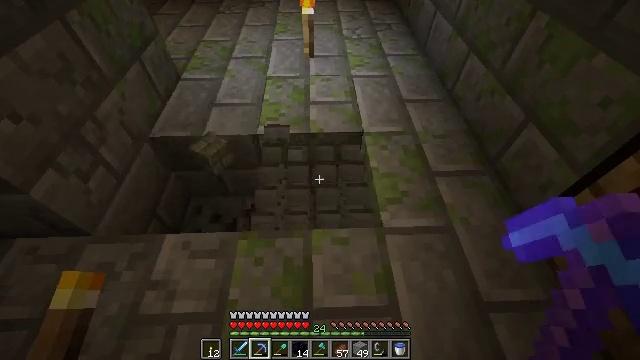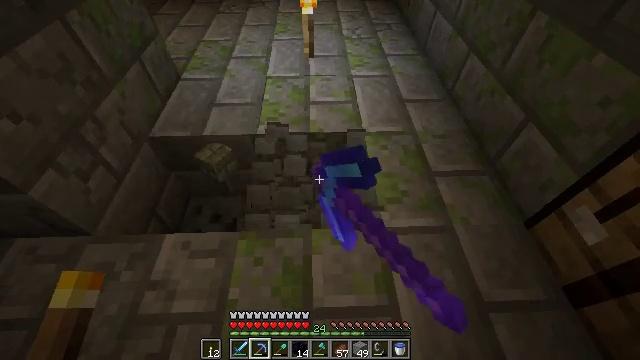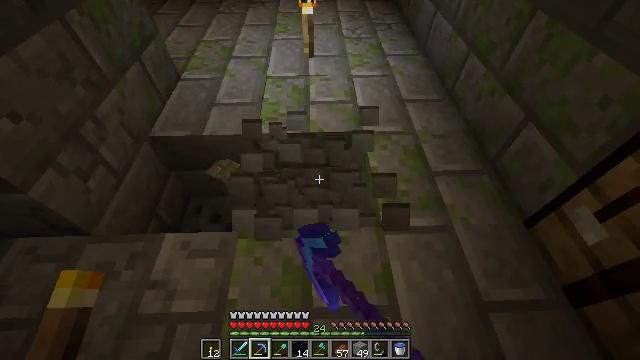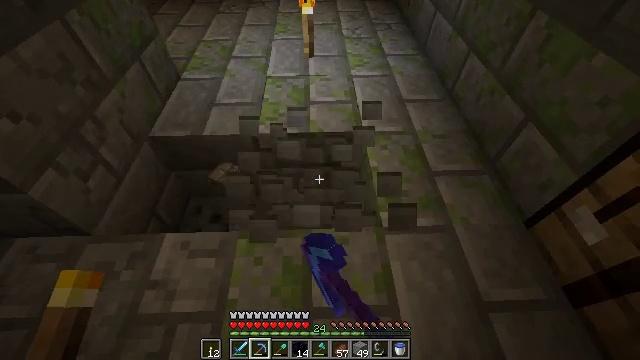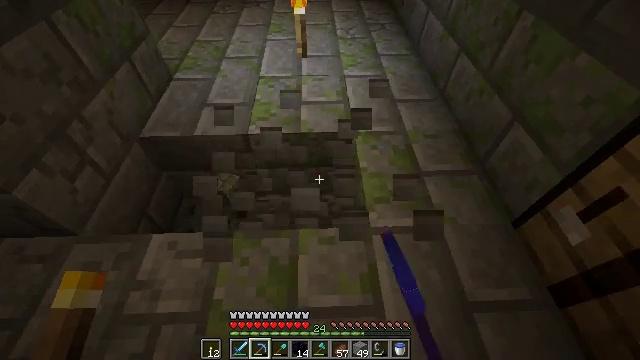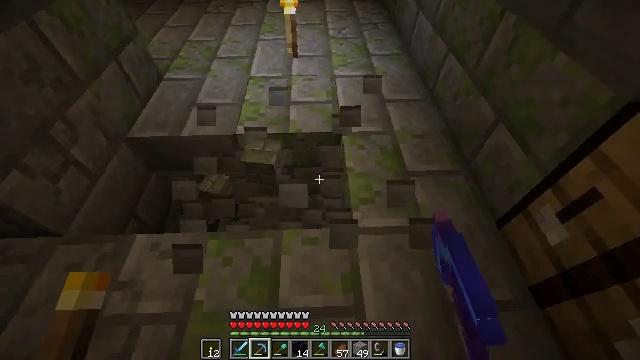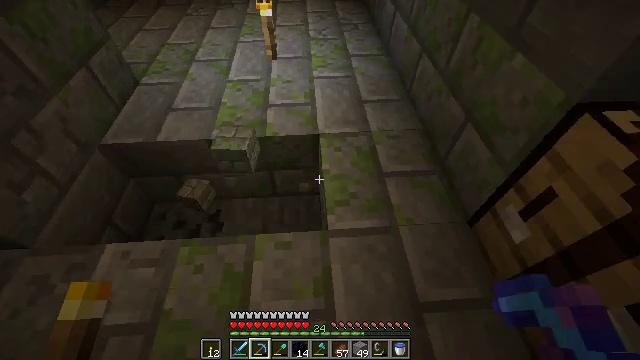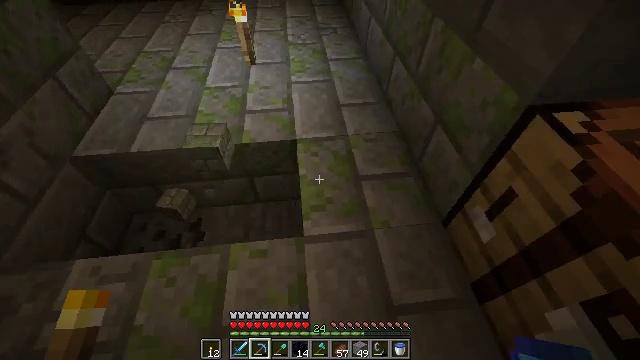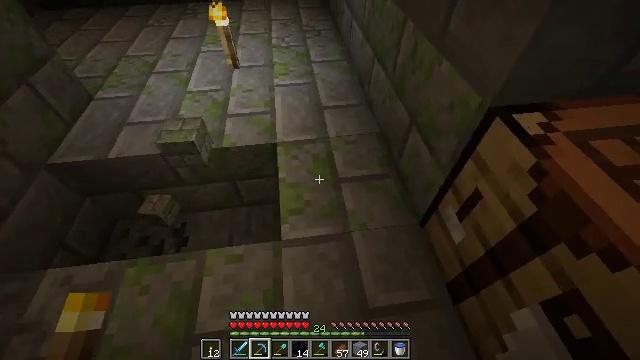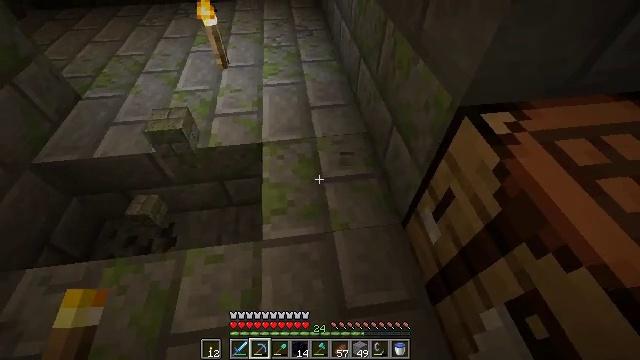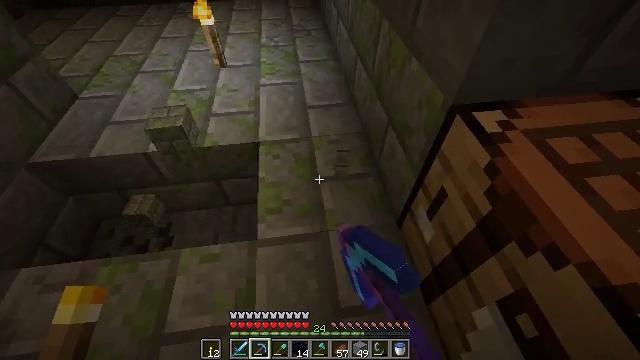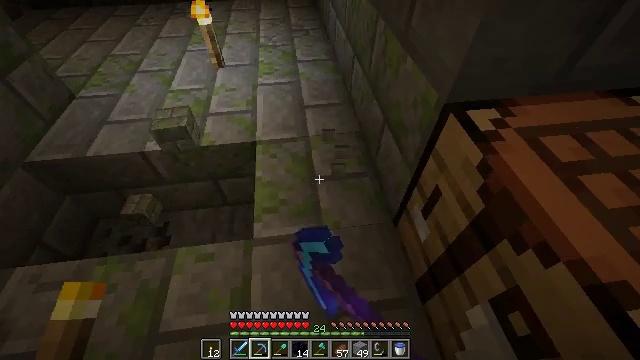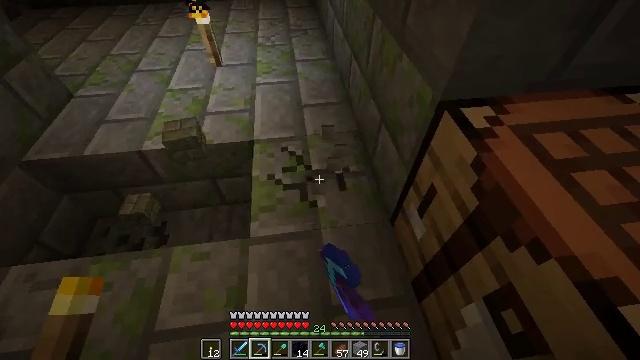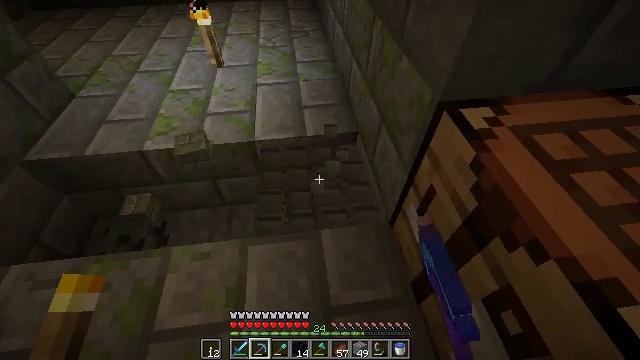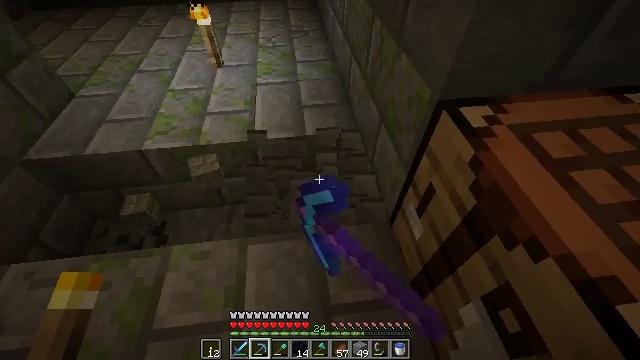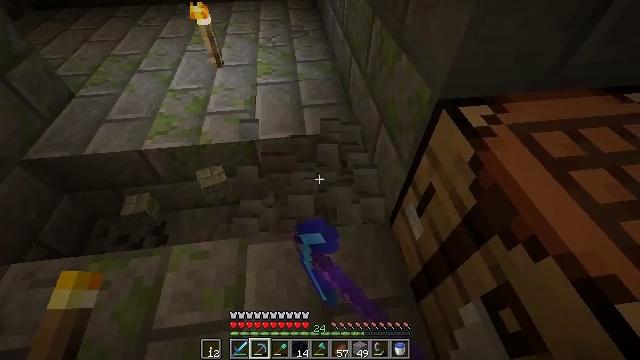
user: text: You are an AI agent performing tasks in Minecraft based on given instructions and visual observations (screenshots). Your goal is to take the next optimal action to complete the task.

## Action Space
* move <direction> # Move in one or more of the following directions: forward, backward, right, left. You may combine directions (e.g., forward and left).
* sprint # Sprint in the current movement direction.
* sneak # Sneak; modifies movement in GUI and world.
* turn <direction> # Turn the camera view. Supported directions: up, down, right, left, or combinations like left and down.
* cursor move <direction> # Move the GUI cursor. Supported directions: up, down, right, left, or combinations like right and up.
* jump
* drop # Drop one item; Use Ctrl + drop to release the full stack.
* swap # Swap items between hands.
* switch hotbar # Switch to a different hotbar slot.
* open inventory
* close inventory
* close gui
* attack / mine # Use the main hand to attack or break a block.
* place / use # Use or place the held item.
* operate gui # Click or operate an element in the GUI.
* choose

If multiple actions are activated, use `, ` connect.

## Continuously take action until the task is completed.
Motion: motion action
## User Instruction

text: Dig through mossy stone bricks.
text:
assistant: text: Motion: attack / mine
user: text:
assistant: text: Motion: attack / mine
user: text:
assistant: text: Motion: no_op
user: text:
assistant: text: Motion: move right
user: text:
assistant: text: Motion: move right
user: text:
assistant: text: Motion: move right, turn right
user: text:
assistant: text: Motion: move right, turn right
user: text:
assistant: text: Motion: turn right
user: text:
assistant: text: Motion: attack / mine
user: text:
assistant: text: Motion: attack / mine
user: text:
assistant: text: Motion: attack / mine
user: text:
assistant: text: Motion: attack / mine
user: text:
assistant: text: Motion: attack / mine
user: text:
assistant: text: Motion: attack / mine
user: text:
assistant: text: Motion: attack / mine
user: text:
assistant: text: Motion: attack / mine
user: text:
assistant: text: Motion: attack / mine
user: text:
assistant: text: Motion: move left, turn right and up, attack / mine
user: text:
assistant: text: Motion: move back and move left, turn right and up
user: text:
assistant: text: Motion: move back and move left, turn right and up
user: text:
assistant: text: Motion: move back and move left, turn right and up
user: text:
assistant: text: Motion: turn right and up
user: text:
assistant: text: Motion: turn right and up
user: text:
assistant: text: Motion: turn right and up
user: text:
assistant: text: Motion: turn right
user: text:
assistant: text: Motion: no_op
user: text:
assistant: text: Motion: no_op
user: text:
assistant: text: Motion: attack / mine
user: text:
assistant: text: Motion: attack / mine
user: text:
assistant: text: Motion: attack / mine